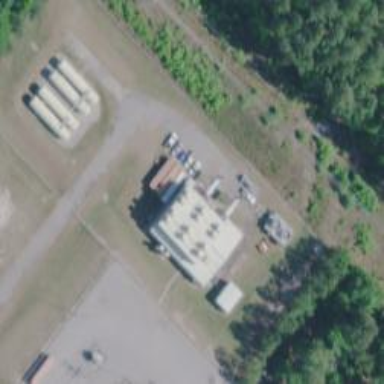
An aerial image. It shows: Generator is pictured.